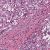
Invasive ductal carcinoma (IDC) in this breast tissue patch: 1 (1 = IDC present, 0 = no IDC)